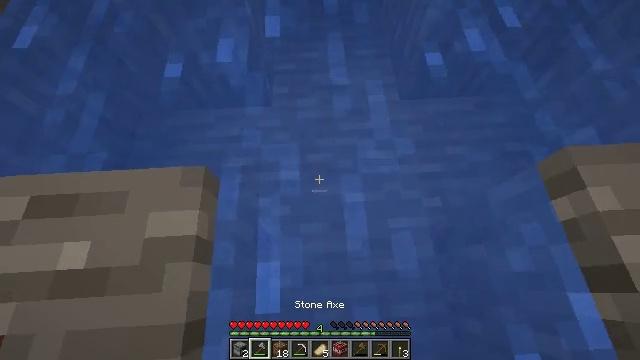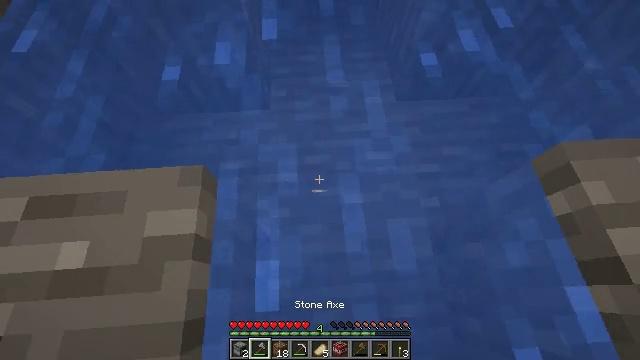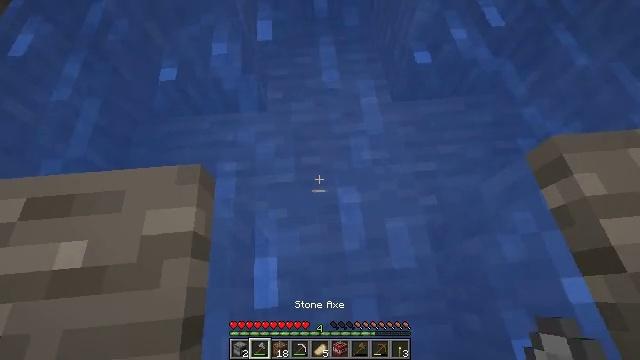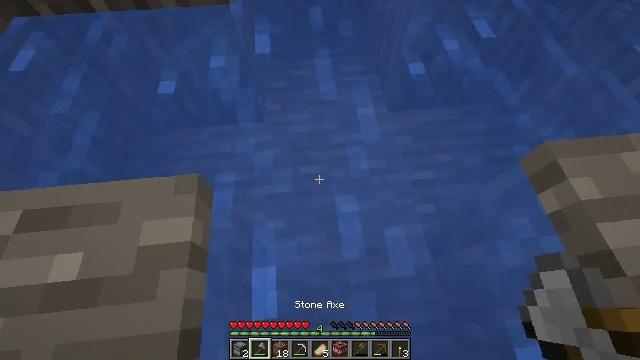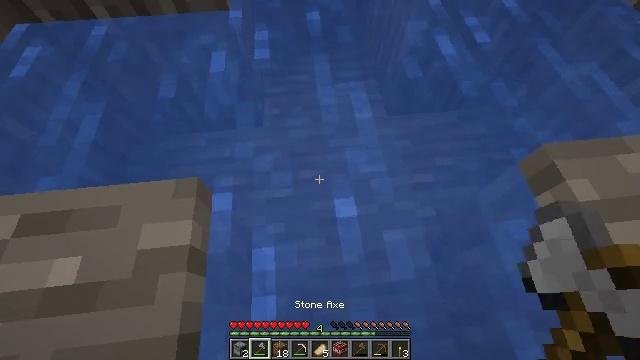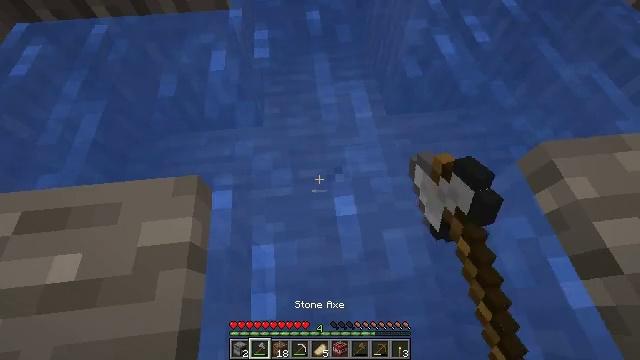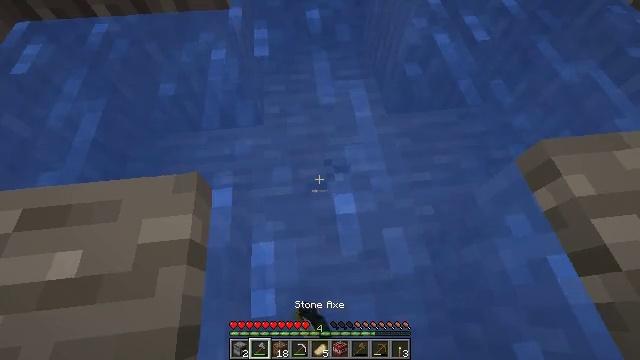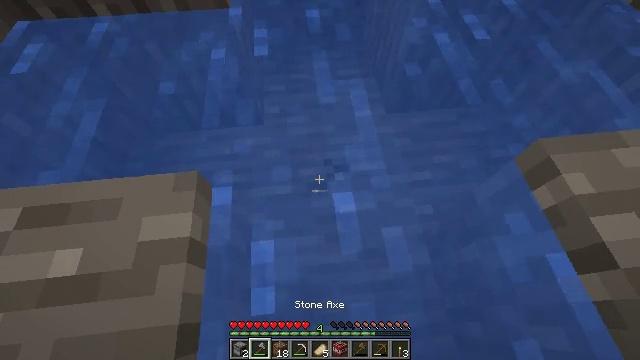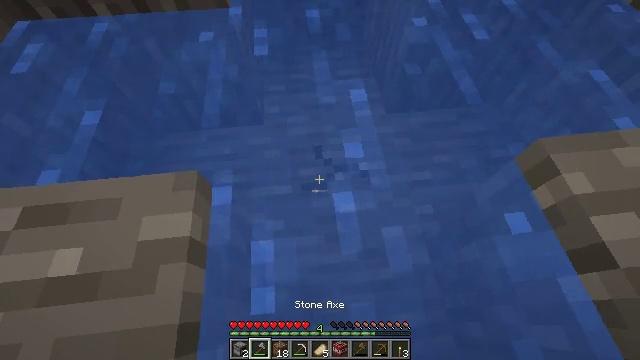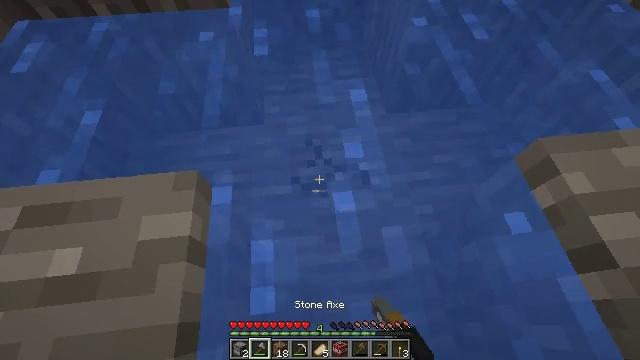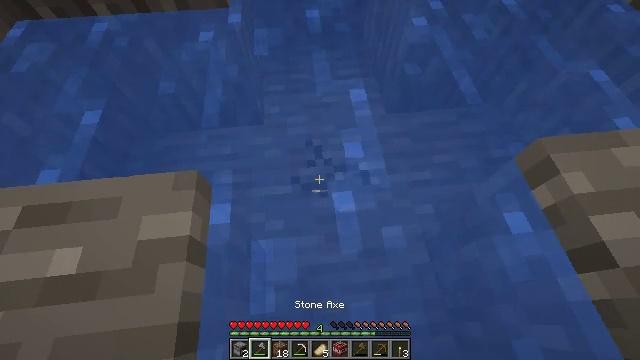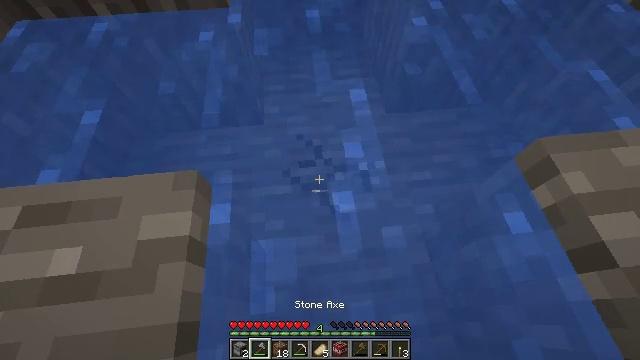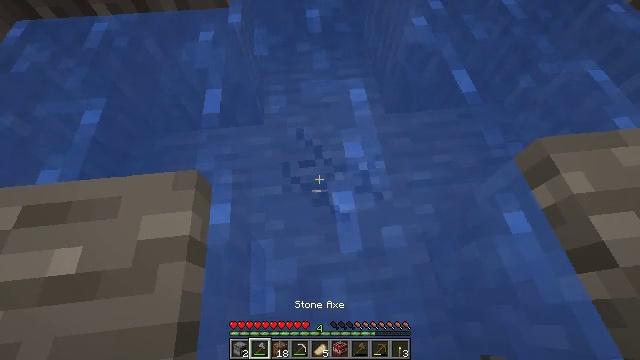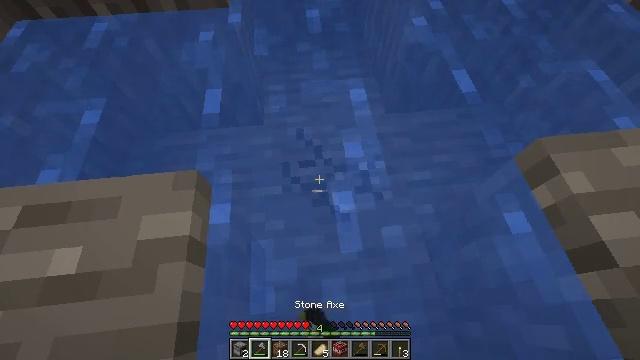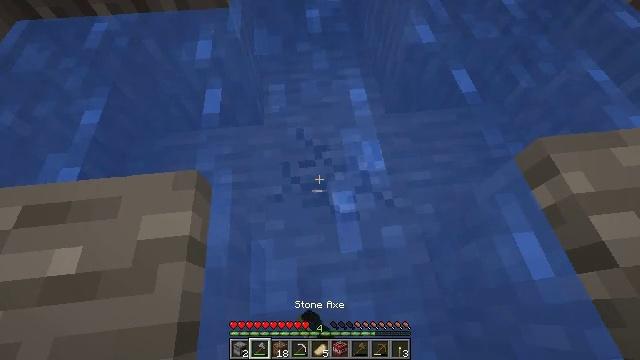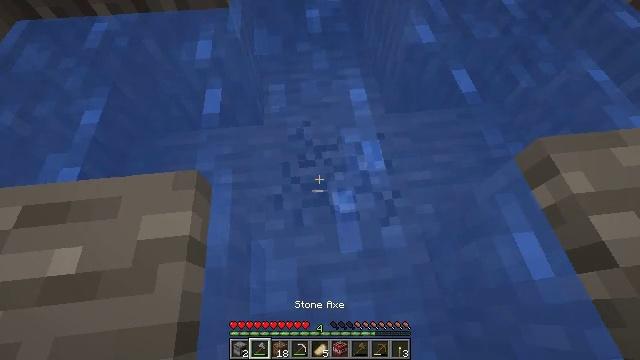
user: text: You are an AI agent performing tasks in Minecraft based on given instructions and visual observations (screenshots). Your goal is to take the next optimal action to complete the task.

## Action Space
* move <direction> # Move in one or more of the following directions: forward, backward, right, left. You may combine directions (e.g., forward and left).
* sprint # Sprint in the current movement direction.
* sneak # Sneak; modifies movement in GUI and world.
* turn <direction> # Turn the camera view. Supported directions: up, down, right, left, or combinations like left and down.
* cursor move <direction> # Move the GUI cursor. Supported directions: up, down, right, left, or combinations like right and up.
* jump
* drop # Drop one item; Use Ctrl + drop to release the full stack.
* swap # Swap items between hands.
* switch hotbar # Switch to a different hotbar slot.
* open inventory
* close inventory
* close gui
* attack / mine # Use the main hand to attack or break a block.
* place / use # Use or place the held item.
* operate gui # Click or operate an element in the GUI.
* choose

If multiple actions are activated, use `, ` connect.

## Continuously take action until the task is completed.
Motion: motion action
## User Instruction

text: Harvest acacia wood for resources.
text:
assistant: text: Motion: no_op
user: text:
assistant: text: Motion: turn right
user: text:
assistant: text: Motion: turn up
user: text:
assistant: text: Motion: turn up, attack / mine
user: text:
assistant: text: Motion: attack / mine
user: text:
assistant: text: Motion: attack / mine
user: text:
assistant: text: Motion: attack / mine
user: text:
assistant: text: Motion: attack / mine
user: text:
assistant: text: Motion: attack / mine
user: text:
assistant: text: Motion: attack / mine
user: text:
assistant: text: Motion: attack / mine
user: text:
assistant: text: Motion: attack / mine
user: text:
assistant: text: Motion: attack / mine
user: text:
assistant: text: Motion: attack / mine
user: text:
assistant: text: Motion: attack / mine
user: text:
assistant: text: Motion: attack / mine
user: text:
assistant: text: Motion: attack / mine
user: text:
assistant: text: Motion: attack / mine
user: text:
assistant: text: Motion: attack / mine
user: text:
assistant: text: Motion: attack / mine
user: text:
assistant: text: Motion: attack / mine
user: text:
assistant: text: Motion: attack / mine
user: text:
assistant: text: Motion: attack / mine
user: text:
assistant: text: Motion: attack / mine
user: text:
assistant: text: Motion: attack / mine
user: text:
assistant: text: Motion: attack / mine
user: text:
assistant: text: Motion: attack / mine
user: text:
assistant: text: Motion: no_op
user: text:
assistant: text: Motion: no_op
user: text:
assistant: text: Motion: no_op